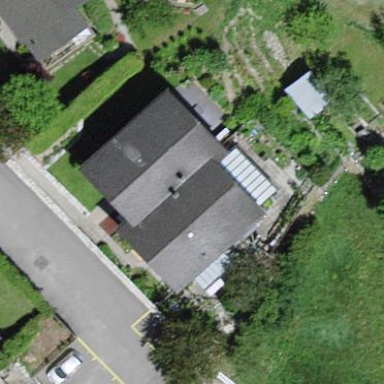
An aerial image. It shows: Simple and straightforward house.